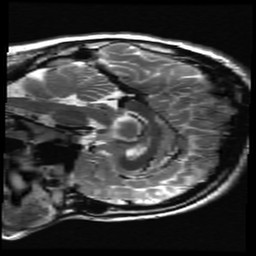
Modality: T2w
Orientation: sagittal
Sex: male
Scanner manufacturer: ge
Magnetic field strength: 3 T
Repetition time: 5 s
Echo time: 0.1015 s